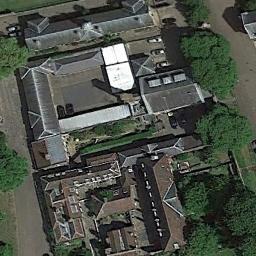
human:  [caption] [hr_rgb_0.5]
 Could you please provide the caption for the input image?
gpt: The palace is on the open place next to some trees .

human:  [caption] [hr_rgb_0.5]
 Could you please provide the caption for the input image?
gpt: The palace is surrounded by bare land .

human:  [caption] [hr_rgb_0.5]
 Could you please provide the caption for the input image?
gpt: There are some trees near the palace .

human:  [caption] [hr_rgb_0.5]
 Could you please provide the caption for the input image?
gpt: The palace has some brown palaces and gray palaces and a grove of trees is next to the palace .

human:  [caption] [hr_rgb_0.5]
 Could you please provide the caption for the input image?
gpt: There are some green trees beside the palace .